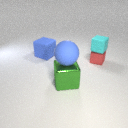
large green metal cube in front of large blue rubber cube